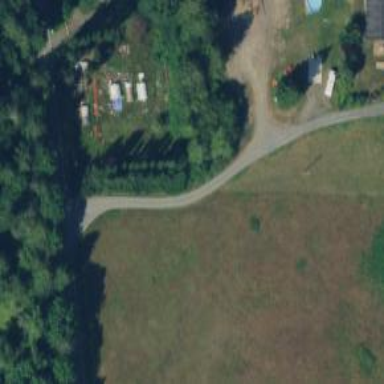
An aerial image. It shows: Driveway leading to service road.